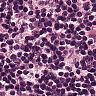
Metastatic tissue present: no